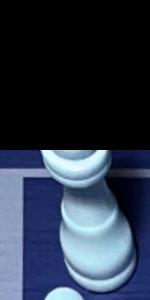
Label: King_White